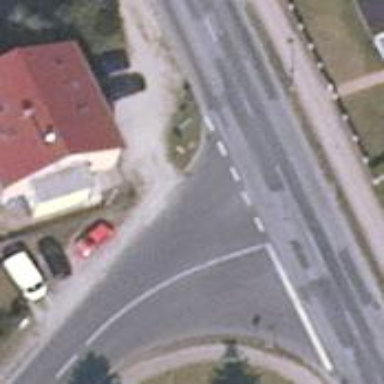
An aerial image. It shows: Stop road.